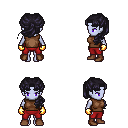
a pixel art fantasy rpg character, female body template, dark elf, purple skin, brown sleeveless shirt, red pants, raven princess hairstyle, gold gloves, brown shoes, four views (front, back, left, right), 2x2 character sprite sheet, small pixel art, hard edges, no anti-aliasing